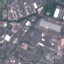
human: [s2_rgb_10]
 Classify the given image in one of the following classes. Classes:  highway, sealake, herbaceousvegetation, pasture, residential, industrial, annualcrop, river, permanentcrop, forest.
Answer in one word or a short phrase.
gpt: Industrial